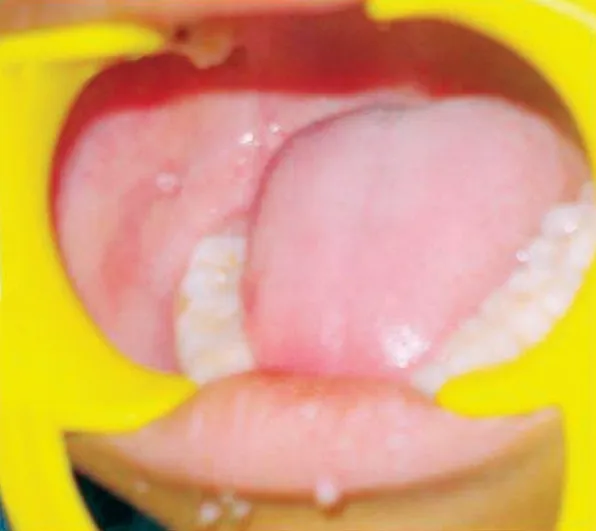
Intraorally small flat lesion on right buccal mucosa.
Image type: pathology (van_gieson)